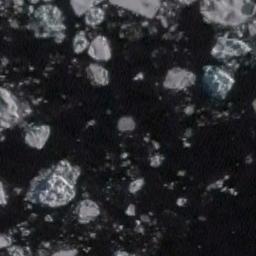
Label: sea_ice